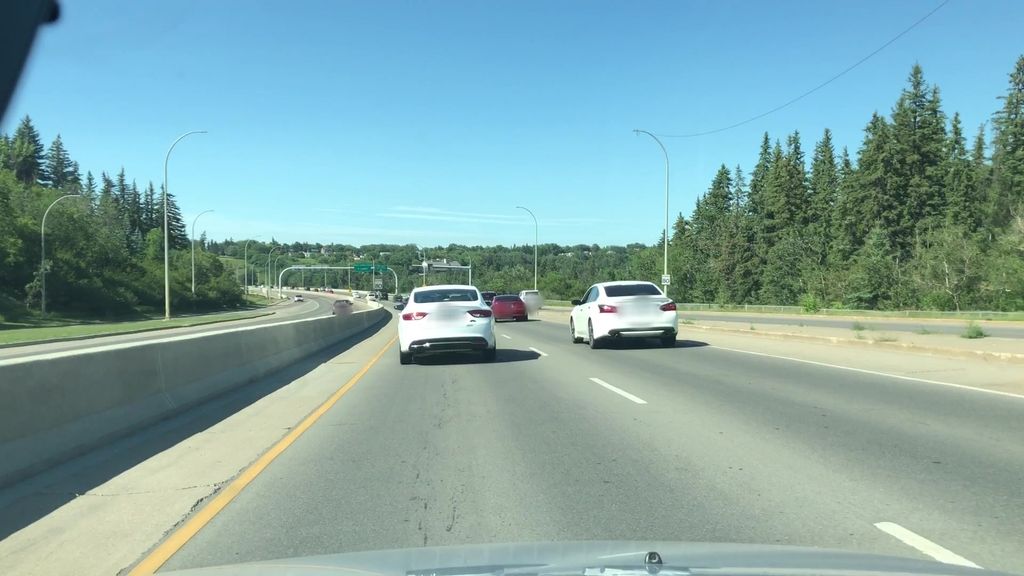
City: edmonton